Question: I'm trying to install vNext on my Macbook but when I run 'source kvm.sh' the terminal just hangs.
---
- -
---
I followed the instructions for installing vNext on OS X from the GitHub repo:
<URL>
- - -
Everything seems to go fine until the step where I run 'source kvm.sh', which hangs the terminal with a message "".
Adding 'source kvm.sh' to ~/.zshrc file starts the terminal and immediately hangs it once that runs.
---
I uninstalled kvm ('brew uninstall kvm') and aspnet/k ('brew untap aspnet/k') and deleted the directory '~/.kre', then tried reinstalling it all again.
No luck.
---
Here's a screenshot:

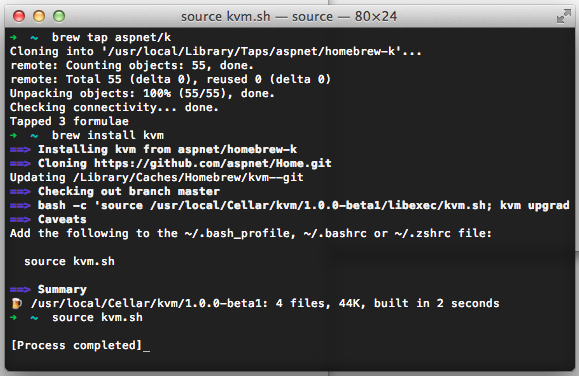
Answer: according to <URL> , and zsh should be happy with it afterwards.
Worked for me.